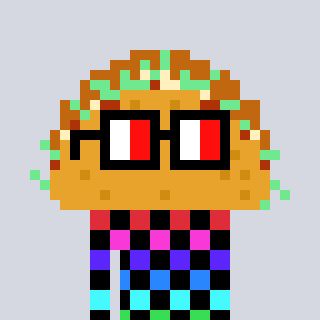
a pixel art character with square glasses with black frames and red eyes, a taco-shaped head and a magenta-colored body on a cool background